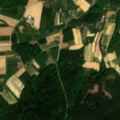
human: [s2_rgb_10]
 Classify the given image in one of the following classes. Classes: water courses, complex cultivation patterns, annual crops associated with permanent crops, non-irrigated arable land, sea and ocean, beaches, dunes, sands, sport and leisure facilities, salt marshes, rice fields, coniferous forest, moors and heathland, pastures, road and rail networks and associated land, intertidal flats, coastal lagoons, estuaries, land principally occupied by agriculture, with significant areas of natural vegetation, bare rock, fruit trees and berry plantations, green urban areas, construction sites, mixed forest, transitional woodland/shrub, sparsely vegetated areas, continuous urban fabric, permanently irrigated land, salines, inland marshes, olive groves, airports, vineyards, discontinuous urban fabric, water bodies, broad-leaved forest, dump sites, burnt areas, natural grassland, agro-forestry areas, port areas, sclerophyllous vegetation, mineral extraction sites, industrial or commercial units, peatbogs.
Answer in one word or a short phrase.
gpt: non-irrigated arable land, complex cultivation patterns, coniferous forest, mixed forest